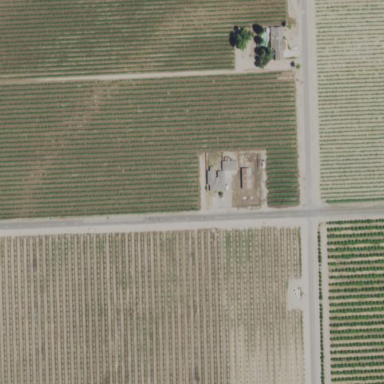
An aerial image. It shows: Vineyard growing grapes.